Interaction volume radius: 5 \u00c5
Interaction volume height: 10 \u00c5
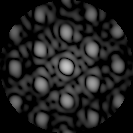
Disorder parameter: 0.3629